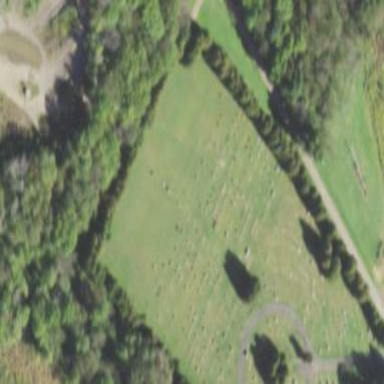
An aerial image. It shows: Cemetery with natural grass setting.